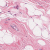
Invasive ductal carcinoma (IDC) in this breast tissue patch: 0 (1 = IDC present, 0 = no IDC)